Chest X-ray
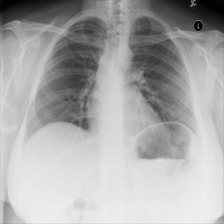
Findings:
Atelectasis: negative
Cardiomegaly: negative
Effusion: negative
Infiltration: negative
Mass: negative
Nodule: negative
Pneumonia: negative
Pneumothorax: negative
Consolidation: negative
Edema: negative
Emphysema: negative
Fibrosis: negative
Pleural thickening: negative
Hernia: negative